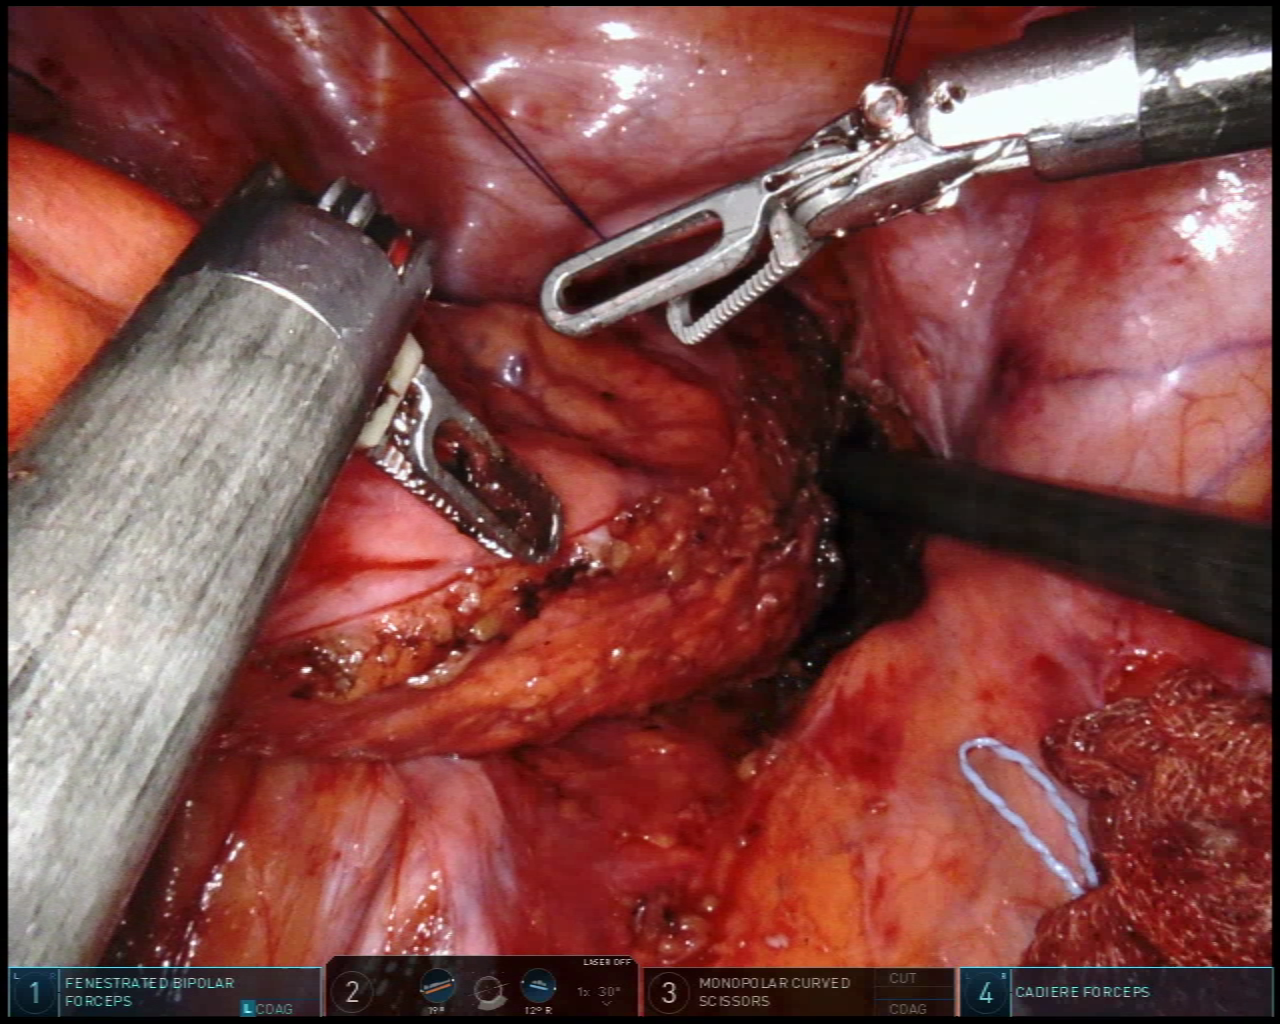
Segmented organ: ureter
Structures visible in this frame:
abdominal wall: yes
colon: no
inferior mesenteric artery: no
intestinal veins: no
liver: no
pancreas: no
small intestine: no
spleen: no
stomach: no
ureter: yes
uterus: no
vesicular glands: no